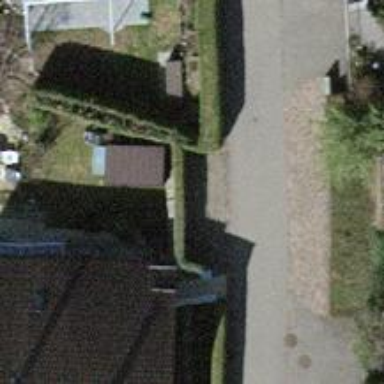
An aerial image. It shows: Hedge barrier.